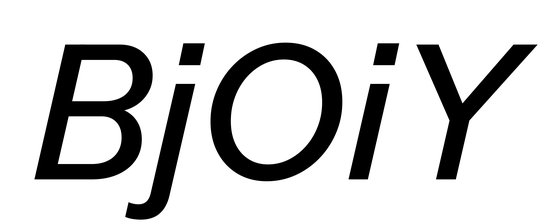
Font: InstrumentSans-Italic_Medium_Italic